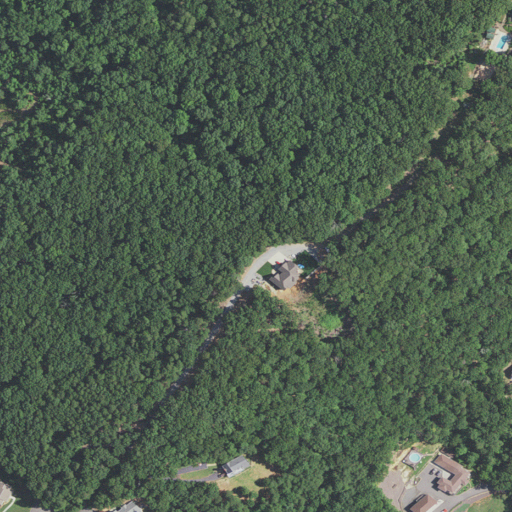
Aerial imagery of mountains in North Carolina named Anderson Mountain containing deciduous forest, mixed forest, open development, pasture, medium intensity development, and low intensity development